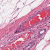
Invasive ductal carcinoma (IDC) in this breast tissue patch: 0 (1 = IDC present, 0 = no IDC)